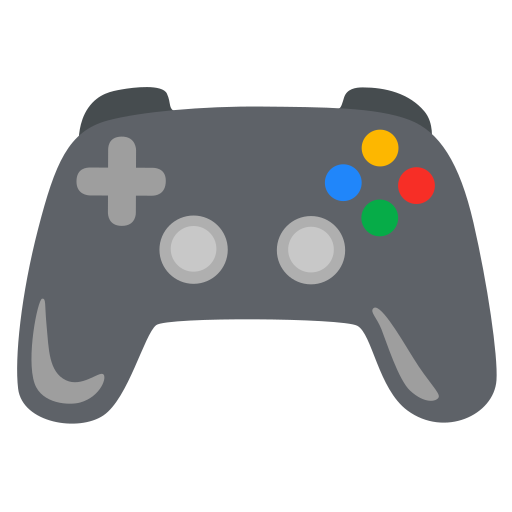
Emoji: 🎮